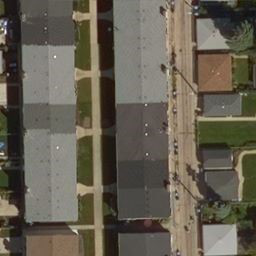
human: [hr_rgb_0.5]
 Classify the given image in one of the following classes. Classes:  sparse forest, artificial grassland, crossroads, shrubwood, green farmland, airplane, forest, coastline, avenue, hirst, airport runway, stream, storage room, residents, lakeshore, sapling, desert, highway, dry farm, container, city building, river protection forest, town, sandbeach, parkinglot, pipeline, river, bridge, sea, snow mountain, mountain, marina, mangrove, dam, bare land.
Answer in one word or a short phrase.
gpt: residents